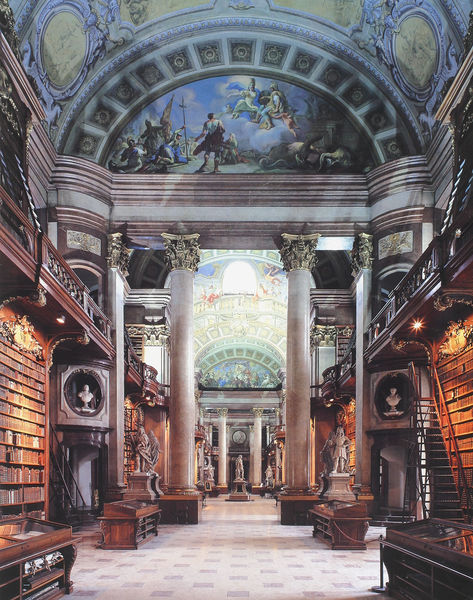
Titel: Hofbibliothek in Wien
Künstler: Johann Bernhard Fischer von Erlach
Standort: Wien, Hofbibliothek (EU - AUT)
Schlagwörter: gemälde, säule, säulen, tische, zeichnung, malerei, alt, barock, renaissance, skulptur, deutschland, bücher, italien, perspektive, venedig, empore, saal, treppe, tiefe, galerie, gewölbe, gesims, fresken, bibliothek, bücherregale, regale, deckengemälde, fresko, wien, büsten, korinthisch, deckenmalerei, barok, deckenfresko, deckengeälde, freksenm